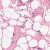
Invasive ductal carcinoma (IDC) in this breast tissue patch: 0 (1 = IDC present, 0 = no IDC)